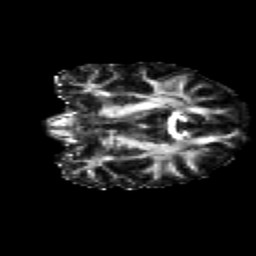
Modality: FA
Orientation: coronal
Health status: healthy
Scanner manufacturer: siemens
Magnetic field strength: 3 T
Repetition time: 12 s
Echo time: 0.092 s